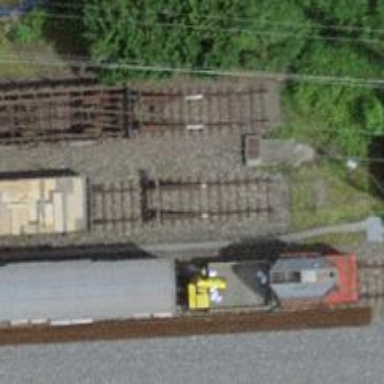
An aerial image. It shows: Railway buffer stop.